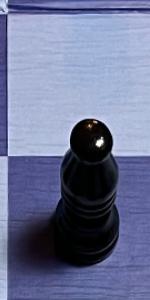
Label: Bishop_Black